Question: I'm really having a time figuring this one out and can't find any friends with the relevant experience so far. It's my VERY LAST FEATURE before I release my VERY FIRST APP so it's driving me crazy to have gotten bogged down with it with the end in sight!
My drag and drop works perfectly if I drop the object in an acceptable area. However, if dropped somewhere else I do not get an event and cannot clean up after the failed drag drop operation. I need the ACTION_DRAG_ENDED event to fire. However this only fires (according to the documentation) if I respond to ACTION_DRAG_STARTED with a value of true (meaning it can accept the object). The problem is ACTION_DRAG_STARTED is not firing!
So I believe the crux of the matter is that I'm not getting ACTION_DRAG_STARTED. I'm putting what should be all of the relevant dragdrop code (or at least nearly all) here:
'''
private OnTouchListener onTouchListener = new OnTouchListener() {
@Override
public boolean onTouch(View v, MotionEvent event) {
if (event.getAction() == MotionEvent.ACTION_DOWN) {
Item current = (Item) ((View) v.getTag()).getTag();
//ClipData data = ClipData.newPlainText("test", "testText");
View dragView = (View) v.getTag();
DragShadowBuilder shadowBuilder = new ItemDragShadowBuilder(dragView,
new Point(v.getWidth()/2, v.getHeight()/2));
dragSource = dragView;
v.startDrag(null, shadowBuilder, current, 0);
dragView.setVisibility(View.INVISIBLE);
return true;
} else {
return false;
}
}
};
private static class ItemDragShadowBuilder extends View.DragShadowBuilder {
private Point touchPoint = null;
private Point sizePoint = null;
private View dragView = null;
public ItemDragShadowBuilder(View dragView, Point touchPoint) {
super();
sizePoint = new Point(dragView.getWidth(), dragView.getHeight());
this.touchPoint = touchPoint;
this.dragView = dragView;
}
@Override
public void onProvideShadowMetrics (Point size, Point touch) {
size.set(sizePoint.x, sizePoint.y);
touch.set(touchPoint.x,touchPoint.y);
}
@Override
public void onDrawShadow(Canvas canvas) {
dragView.setBackgroundColor(dragView.getContext().getResources().getColor(R.color.holoBlueDark));
dragView.draw(canvas);
//canvas.setBitmap(dragView.getDrawingCache());
//canvas.drawColor(Color.WHITE);
//dragView.setAlpha(1);
//How do I change the transparency?
//super.onDrawShadow(canvas);
}
}
private View dragSource = null;
private OnDragListener onDragEventListener = new OnDragListener() {
@Override
public boolean onDrag(View v, DragEvent event) {
final int action = event.getAction();
switch (action) {
case DragEvent.ACTION_DRAG_STARTED:
Toast.makeText(v.getContext(), ((EditText) v.findViewById(R.id.edtParent)).getText().toString() + " started", Toast.LENGTH_SHORT/8).show();
return true;
//break;//DRAG AND DROP>>>START DOESN"T FIRE
case DragEvent.ACTION_DROP:
if ((dragSource != null) && (dragSource != v)) {
Item source = (Item) dragSource.getTag();
Item target = (Item) v.getTag();
int sourcePos = source.getPosition();
int targetPos = target.getPosition();
if (targetPos < sourcePos)
source.moveUp(sourcePos - targetPos);
else
source.moveDown(targetPos - sourcePos);
dragSource.setVisibility(View.VISIBLE);
dragSource = null;
fireOnChecklistNeedsResetListener();
return true;
}
// View view = (View) event.getLocalState();
// Toast.makeText(v.getContext(), ((EditText) v.findViewById(R.id.edtParent)).getText().toString(), Toast.LENGTH_SHORT/8).show();
// Toast.makeText(v.getContext(), ((EditText) view.findViewById(R.id.edtParent)).getText().toString(), Toast.LENGTH_SHORT/8).show();
// Dropped, reassign View to ViewGroup
// View view = (View) event.getLocalState();
// ViewGroup owner = (ViewGroup) view.getParent();
// owner.removeView(view);
// LinearLayout container = (LinearLayout) v;
// container.addView(view);
// view.setVisibility(View.VISIBLE);
break;
case DragEvent.ACTION_DRAG_ENDED:
dragSource.setVisibility(View.VISIBLE);
dragSource = null;
fireOnChecklistNeedsResetListener();
if (!event.getResult())
Toast.makeText(v.getContext(), "UNHANDLED", Toast.LENGTH_SHORT/8).show();
// View vieww = (View) event.getLocalState();
// Toast.makeText(v.getContext(), ((EditText) v.findViewById(R.id.edtParent)).getText().toString(), Toast.LENGTH_SHORT/8).show();
// Toast.makeText(v.getContext(), ((EditText) vieww.findViewById(R.id.edtParent)).getText().toString(), Toast.LENGTH_SHORT/8).show();
break;
case DragEvent.ACTION_DRAG_ENTERED:
v.setBackgroundColor(v.getContext().getResources().getColor(R.color.holoBlueLight));
return true;
//break;
case DragEvent.ACTION_DRAG_EXITED:
v.setBackgroundColor(v.getContext().getResources().getColor(android.R.color.background_light));
return false;
//break;
default:
break;
}
return false;
}
};
'''
Extended information: The dragView is an item layout in a listview (specifically an expandablelistview). The view that accepts the touch event is a small glyph on the view with a small grip. Here is a screenshot with a drag operation in progress (took some fancy finger work to get this lol):

So if I were to drop the dragged item on another item (this reorders them) it works great. If I drop it somewhere else no event fires so I can never clean it up. So for example in the upper part of the screen or if the list is short in a blank area or the blue bar on bottom or any of the system areas.
I could alternatively solve this problem by figuring out a way to prevent dragging away from a valid area so if you know how to do that, that's another way to solve it. My last option would be to implement an event for every possible view on the screen (again these are list view layouts, on a listview, which is on a fragment, which could be on various activities) so obviously this would not be desirable. And in fact if I do that I still may have a problem if it's dropped in a system UI area (like systembar or capacitive buttons area) but I'm not sure.
In case it is helpful here is where I assign the relevant event procedures (I removed irrelevant lines) in the list view adapters get view item method:
'''
public View getGroupEdit(int groupPosition, boolean isExpanded, View convertView,
ViewGroup parent) {
if (convertView != null) {
//irrelevant stuff omitted
} else
convertView = inf.inflate(R.layout.edit_group_item, null);
Item group = (Item) getGroup(groupPosition);
convertView.setTag(group);
EditText edtParent = (EditText) convertView.findViewById(R.id.edtParent);
edtParent.setTag(convertView);
scatterItemText(edtParent);
//irrelevant stuff omitted
ImageView imgGrip = (ImageView) convertView.findViewById(R.id.imgGrip);
imgGrip.setTag(convertView);
//irrelevant stuff omitted
imgGrip.setOnTouchListener(onTouchListener);
convertView.setOnDragListener(onDragEventListener);
return convertView;
}
'''
And finally FWIW, this is the layout XML for the list item view:
'''
<?xml version="1.0" encoding="utf-8"?>
<RelativeLayout xmlns:android="http://schemas.android.com/apk/res/android"
android:layout_width="fill_parent"
android:layout_height="55dip"
android:orientation="horizontal" >
<ImageView
android:id="@+id/imgGrip"
android:layout_width="wrap_content"
android:layout_height="wrap_content"
android:layout_alignParentLeft="true"
android:src="@drawable/dark_grip2"
android:contentDescription="@string/strReorder"/>
<CheckBox
android:id="@+id/chkParent"
android:layout_width="wrap_content"
android:layout_height="wrap_content"
android:layout_toRightOf="@id/imgGrip"
android:checked="false"/>
<EditText
android:id="@+id/edtParent"
android:layout_width="fill_parent"
android:layout_height="wrap_content"
android:layout_toRightOf="@id/chkParent"
android:layout_toLeftOf="@+id/btnInsert"
android:textSize="17dip"
android:inputType="text"
android:hint="@string/strItem"/>
<ImageButton
android:id="@id/btnInsert"
android:layout_height="wrap_content"
android:layout_width="wrap_content"
android:layout_toLeftOf="@+id/viewParent"
android:src="@drawable/dark_content_new"
android:clickable="true"
android:hint="@string/strAddItemAbove"
android:contentDescription="@string/strAddItemAbove" />
<View
android:id="@id/viewParent"
android:layout_height="match_parent"
android:layout_width="0dp"
android:layout_toLeftOf="@+id/btnExpand"/>
<ImageButton
android:id="@id/btnExpand"
android:layout_height="wrap_content"
android:layout_width="wrap_content"
android:layout_alignParentRight="true"
android:src="@drawable/dark_add_sub_item"
android:clickable="true"
android:hint="@string/strViewSubItems"
android:contentDescription="@string/strViewSubItems"/>
</RelativeLayout>
'''
Thanks so much for any help!
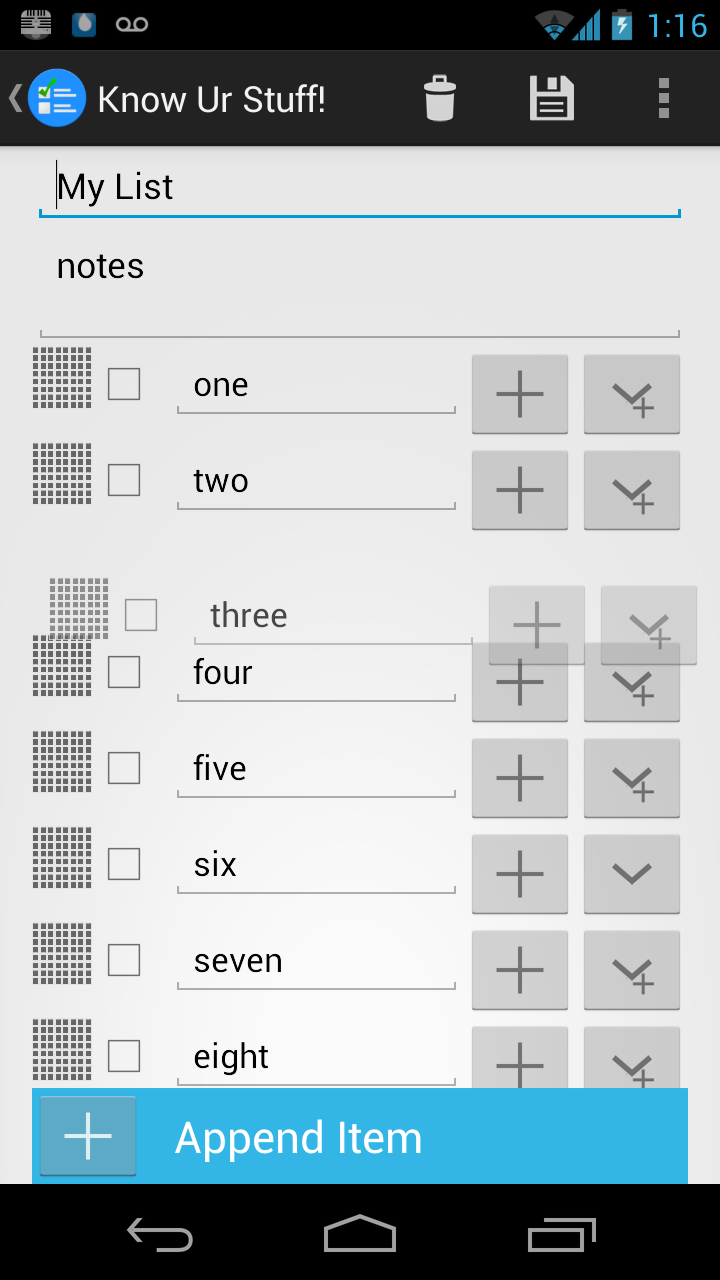
Answer: Views that need to be notified of drag events must register 'OnDragListeners'. If they need to be aware when specific things or types of things move, for instance in order to change their appearance (either to a "DRAG ME HERE!" or a "DON'T YOU DARE DROP THAT ON ME!"). Even if your view is not a valid place to drop the object being dragged, if it needs to be 'drag context aware' so to speak, it registers an 'OnDragListener' and returns true for'ACTION_DRAG_STARTED'.
The one thing I'm missing from your very thorough question is what exactly you need to be cleaned up? If you just need to do some generic things that are in the scope of the activity, you might consider adding a different 'OnDragListener' to the base 'RelativeLayout' that registers for the events but waits for 'ACTION_DRAG_ENDED' to alert the activity to perform your generic cleanup code